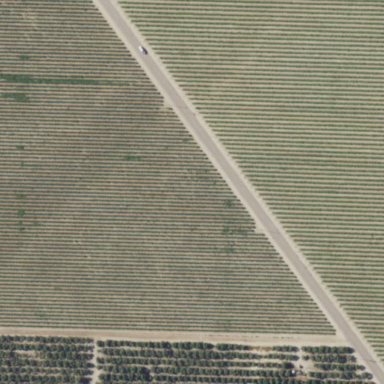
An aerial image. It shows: Beautiful vineyard in the countryside.